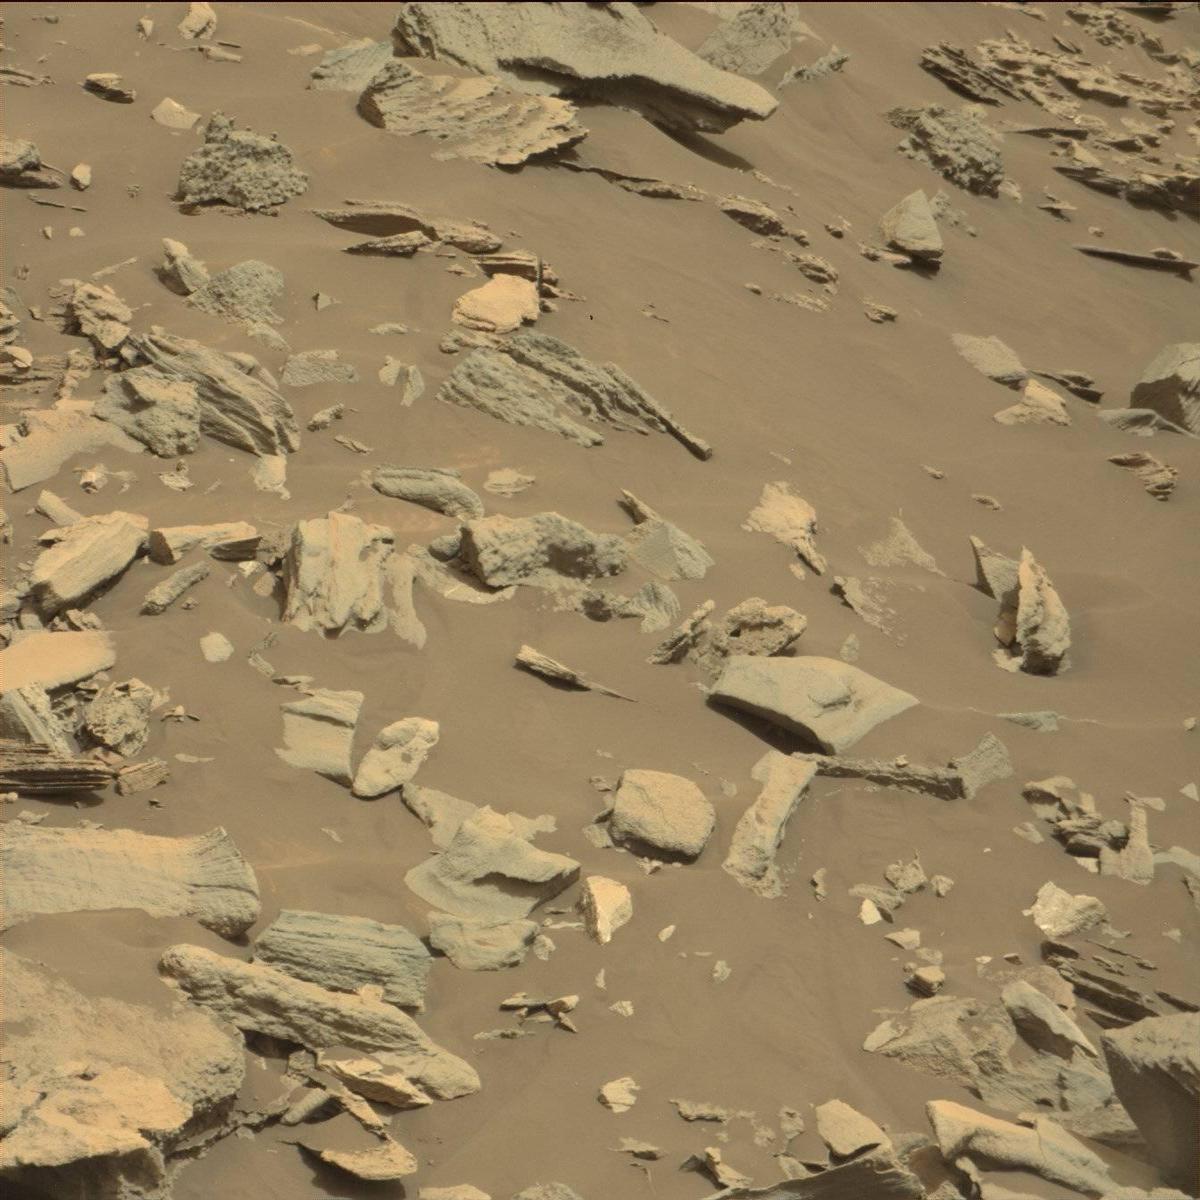
Terrain classes present: Bedrock, Sand / Soil